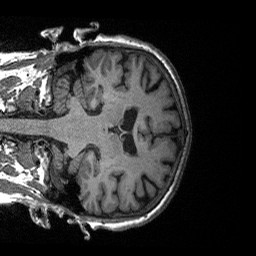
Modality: T1w
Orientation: coronal
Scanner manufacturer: siemens
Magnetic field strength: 3 T
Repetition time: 2.3 s
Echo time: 0.00226 s